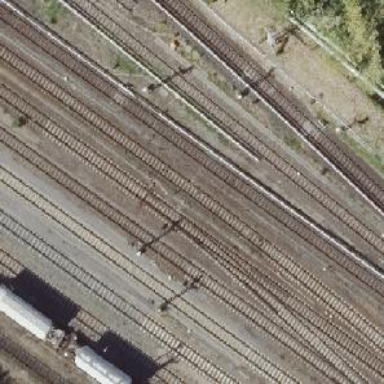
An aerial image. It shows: Railway signal.